Question: here is my code
'''
for _ in range(5):
K.clear_session()
model = Sequential()
model.add(LSTM(256, input_shape=(None, 1)))
model.add(Dropout(0.2))
model.add(Dense(256))
model.add(Dropout(0.2))
model.add(Dense(1))
model.compile(loss='mean_squared_error', optimizer='RmsProp', metrics=['accuracy'])
hist = model.fit(x_train, y_train, epochs=20, batch_size=64, verbose=0, validation_data=(x_val, y_val))
p = model.predict(x_test)
print(mean_squared_error(y_test, p))
plt.plot(y_test)
plt.plot(p)
plt.legend(['testY', 'p'], loc='upper right')
plt.show()
'''
'Total params' : 330,241
'samples' : 2264
and below is the result

I haven't changed anything.
I only ran for loop.
As you can see in the picture, the result of the MSE is huge, even though I have just run the for loop.
I think the fundamental reason for this problem is that the optimizer can not find global maximum and find local maximum and converge. The reason is that after checking all the loss graphs, the loss is no longer reduced significantly. (After 20 times) So in order to solve this problem, I have to find the global minimum. How should I do this?
I tried adjusting the number of batch_size, epoch. Also, I tried hidden layer size, LSTM unit, kerner_initializer addition, optimizer change, etc. but could not get any meaningful result.
I wonder how can I solve this problem.
Your valuable opinions and thoughts will be very much appreciated.
if you want to see full source here is link <URL>
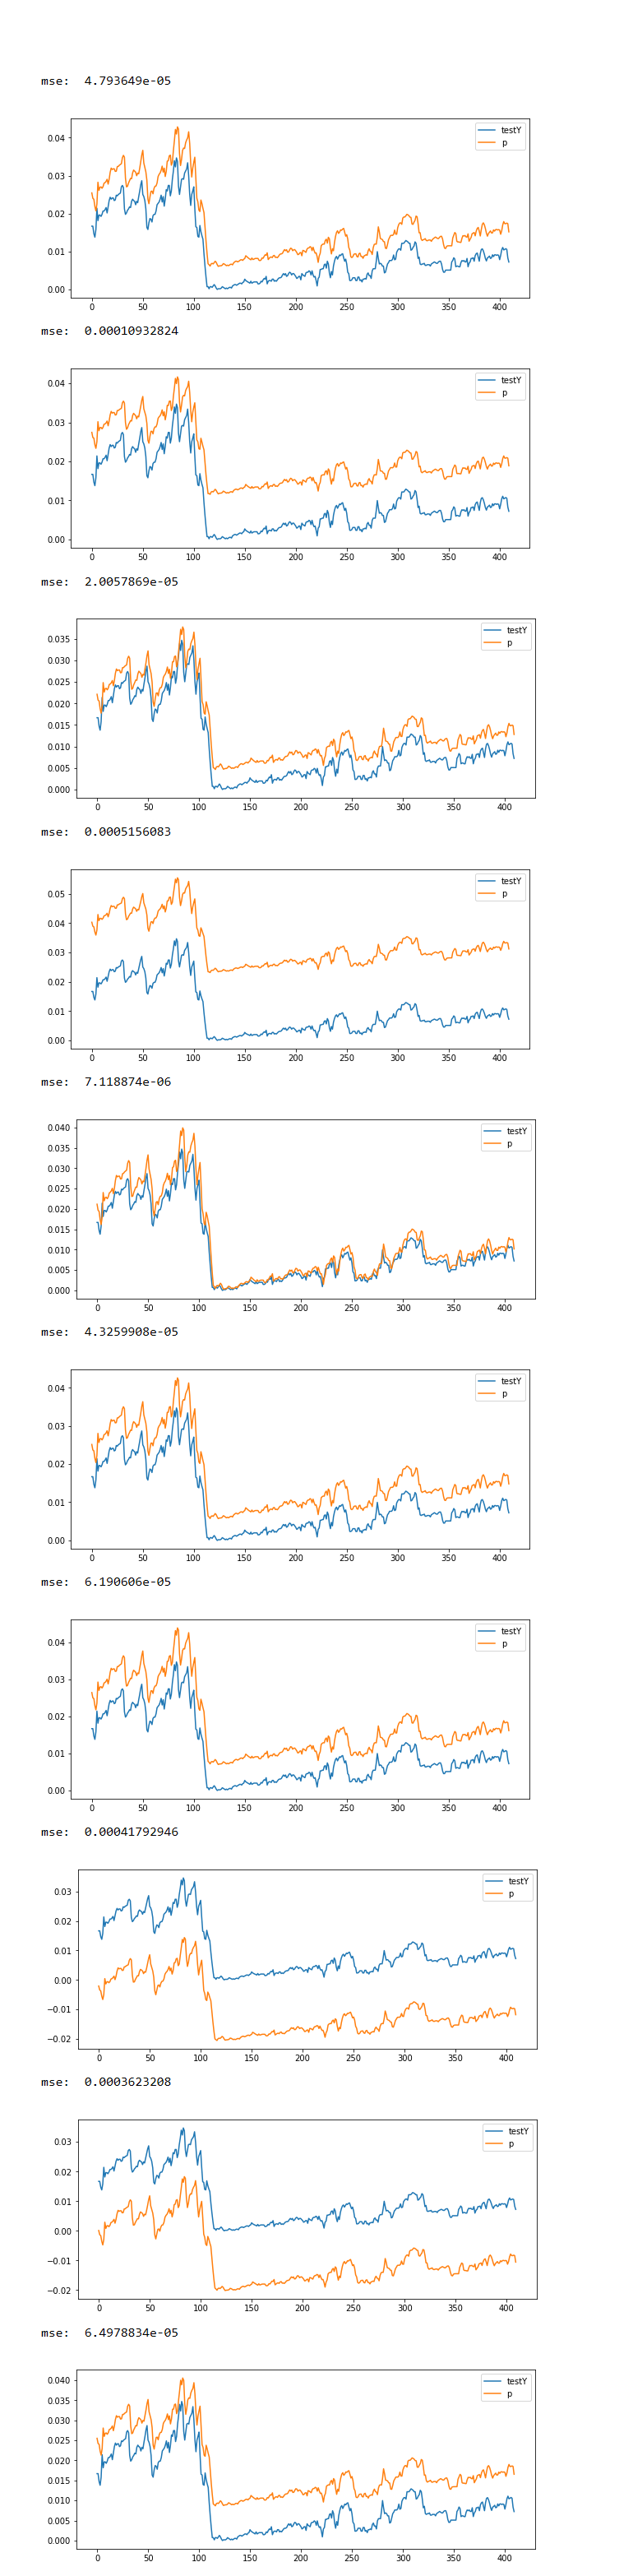
Answer: From your example, the problem simply comes from the fact that you have over 100 times more parameters than you have samples. If you reduce the size of your model, you will see less variance.
The wider question you are asking is actually very interesting that usually isn't covered in tutorials. Nearly all Machine Learning models are by nature stochastic, the output predictions will change slightly everytime you run it which means you will always have to ask the question: Which model do I deploy to production ?
Off the top of my head there are two things you can do:
- -
References:
- <URL>